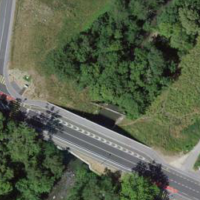
EUNIS habitat code: 55
Species observed at this site:
Certhia brachydactyla
Allium ursinum
Corvus corone
Podiceps cristatus
Turdus philomelos
Alcedo atthis
Sylvia borin
Dendrocopos major
Aegithalos caudatus
Buteo buteo
Sylvia atricapilla
Muscicapa striata
Phylloscopus collybita
Poecile palustris
Larus michahellis
Gallinula chloropus
Cygnus olor
Erithacus rubecula
Pica pica
Phoenicurus ochruros
Garrulus glandarius
Sitta europaea
Phoenicurus phoenicurus
Tussilago farfara
Picus viridis
Ficedula hypoleuca
Accipiter nisus
Motacilla cinerea
Cyanistes caeruleus
Anas platyrhynchos
Sturnus vulgaris
Chloris chloris
Troglodytes troglodytes
Fringilla coelebs
Regulus ignicapilla
Passer domesticus
Carduelis carduelis
Columba palumbus
Turdus merula
Saxicola rubetra
Parus major
Mergus merganser
Milvus migrans
Regulus regulus
Oriolus oriolus
Motacilla alba
Delichon urbicum